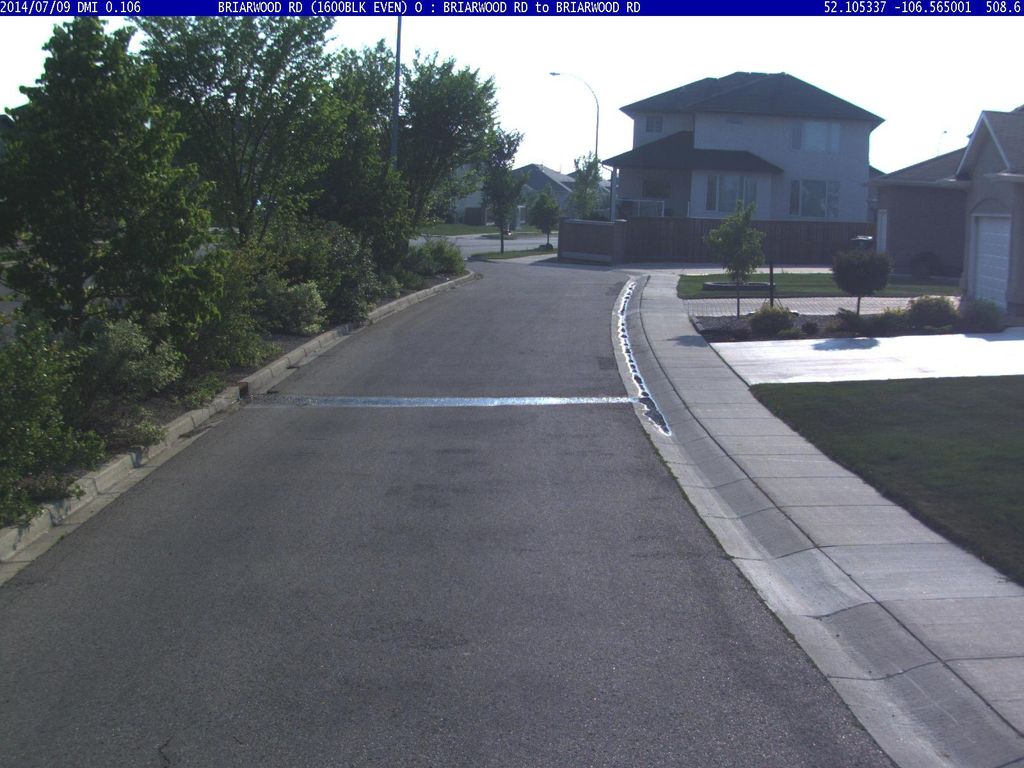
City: saskatoon